Field crop: maize
Growth stage: 2
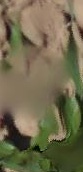
Species: maize